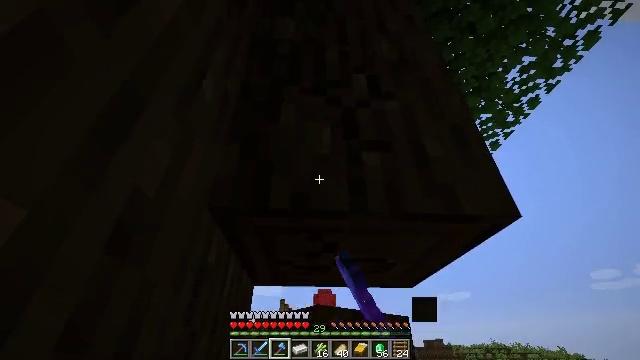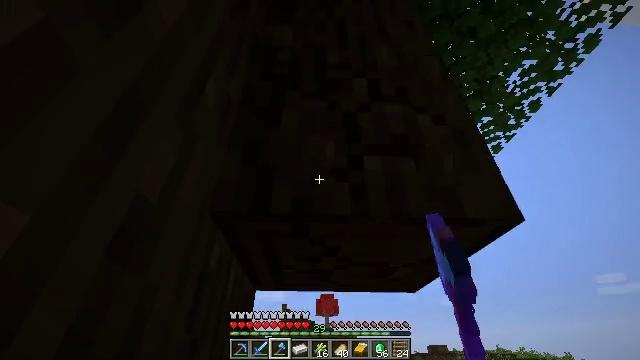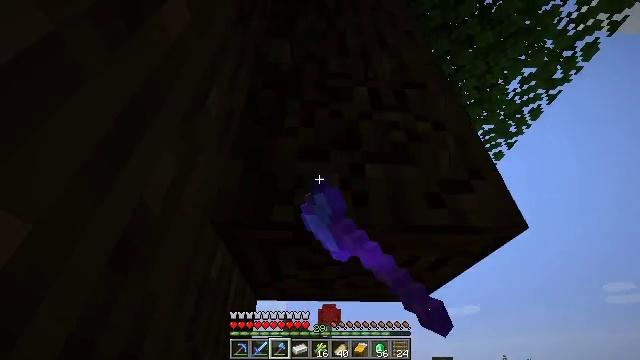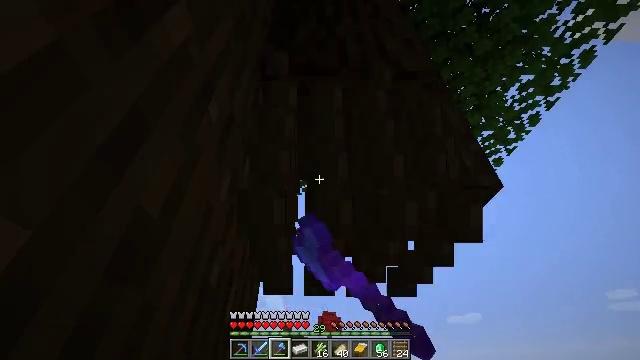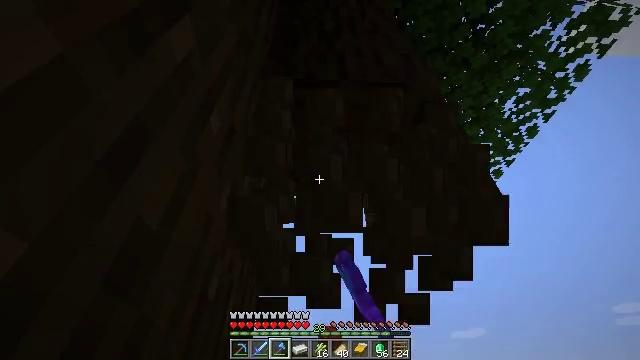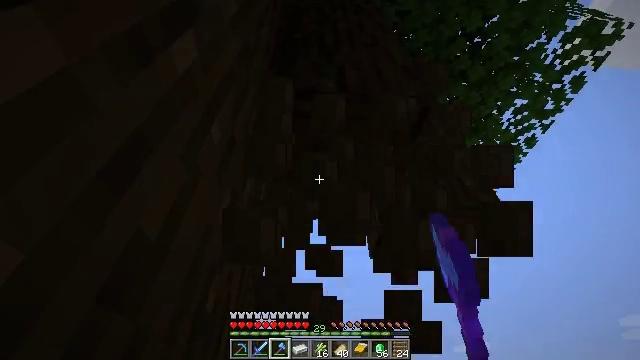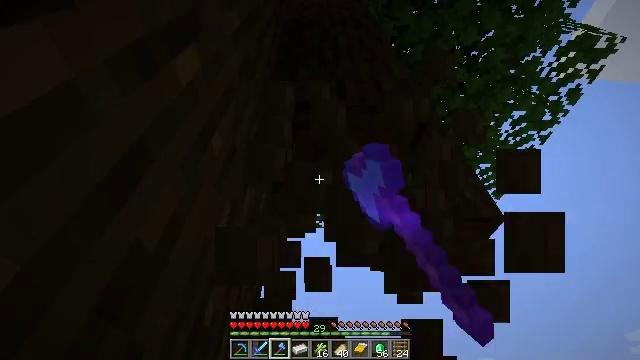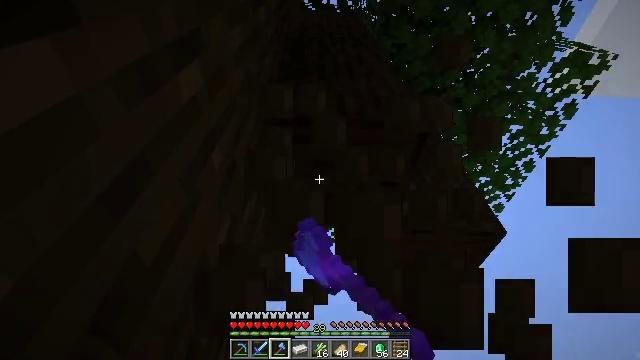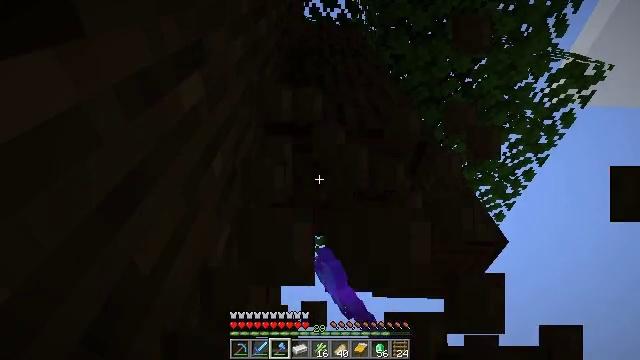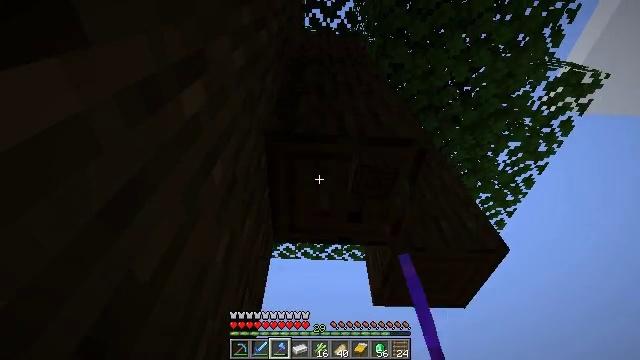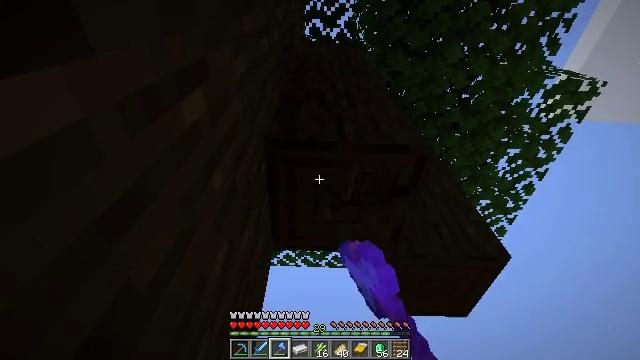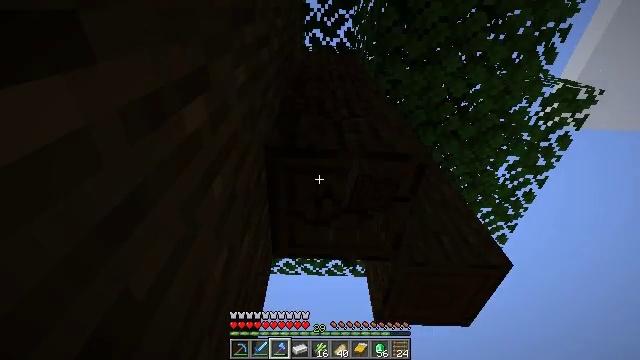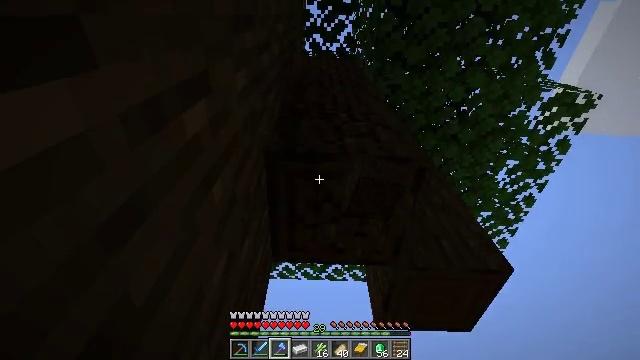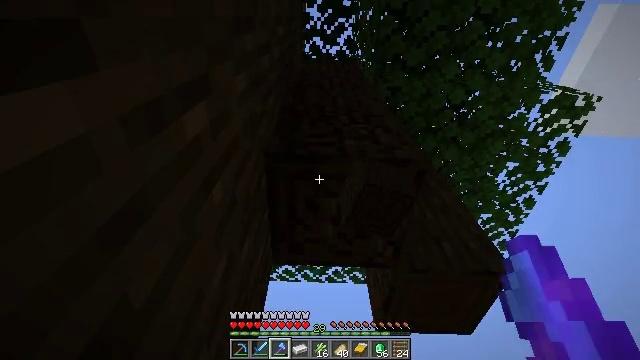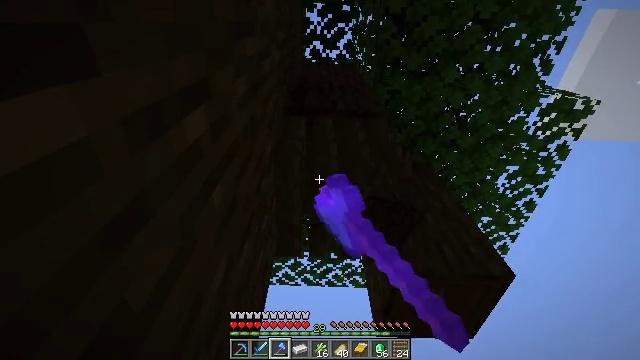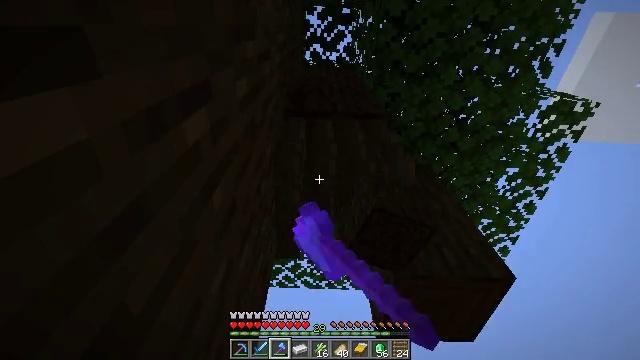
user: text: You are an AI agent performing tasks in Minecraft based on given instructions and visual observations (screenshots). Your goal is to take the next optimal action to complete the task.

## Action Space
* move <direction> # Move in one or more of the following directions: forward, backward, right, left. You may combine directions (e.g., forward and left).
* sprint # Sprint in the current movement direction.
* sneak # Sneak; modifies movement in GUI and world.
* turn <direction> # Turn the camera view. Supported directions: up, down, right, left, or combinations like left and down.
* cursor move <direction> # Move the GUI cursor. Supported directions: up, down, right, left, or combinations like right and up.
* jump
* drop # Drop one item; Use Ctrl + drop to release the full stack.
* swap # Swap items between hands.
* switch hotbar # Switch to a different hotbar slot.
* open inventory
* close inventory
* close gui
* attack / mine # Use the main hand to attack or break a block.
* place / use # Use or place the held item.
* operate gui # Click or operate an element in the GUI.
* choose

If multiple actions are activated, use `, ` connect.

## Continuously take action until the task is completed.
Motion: motion action
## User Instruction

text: Mine the dark oak log from a tree.
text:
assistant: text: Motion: attack / mine
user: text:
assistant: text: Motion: turn up, attack / mine
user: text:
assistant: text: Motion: turn up, attack / mine
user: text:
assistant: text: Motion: turn up, attack / mine
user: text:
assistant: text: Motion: turn up, attack / mine
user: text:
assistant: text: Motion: turn up, attack / mine
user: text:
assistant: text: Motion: turn up, attack / mine
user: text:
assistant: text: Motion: turn up, attack / mine
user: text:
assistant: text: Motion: turn up, attack / mine
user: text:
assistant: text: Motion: turn up, attack / mine
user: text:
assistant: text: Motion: turn up, attack / mine
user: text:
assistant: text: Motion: attack / mine
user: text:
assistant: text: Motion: attack / mine
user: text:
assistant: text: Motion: attack / mine
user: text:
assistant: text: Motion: attack / mine
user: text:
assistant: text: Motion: attack / mine
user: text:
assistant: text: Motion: attack / mine
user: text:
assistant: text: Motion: turn up, attack / mine
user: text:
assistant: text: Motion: turn up, attack / mine
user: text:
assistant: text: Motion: turn up, attack / mine
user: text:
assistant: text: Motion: turn up, attack / mine
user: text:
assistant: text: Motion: turn up, attack / mine
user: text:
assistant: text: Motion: attack / mine
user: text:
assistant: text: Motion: attack / mine
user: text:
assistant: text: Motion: attack / mine
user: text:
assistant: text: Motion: attack / mine
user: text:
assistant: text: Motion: attack / mine
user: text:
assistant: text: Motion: attack / mine
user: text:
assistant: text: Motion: attack / mine
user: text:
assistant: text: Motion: attack / mine